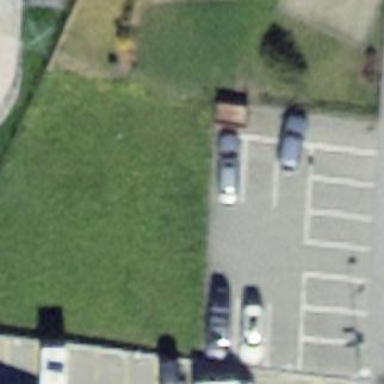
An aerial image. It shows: Parking area with surface.